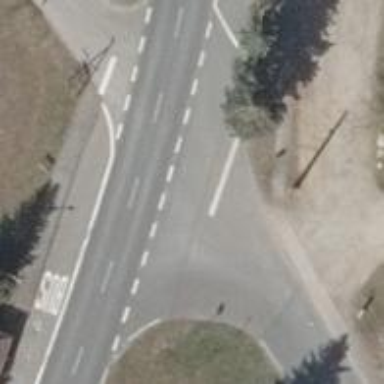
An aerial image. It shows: Stop road.